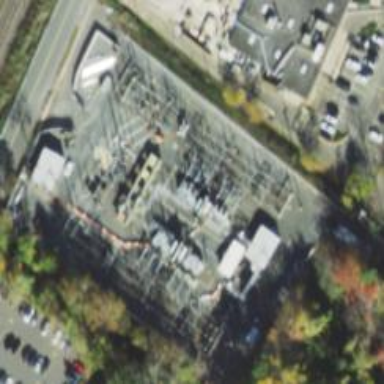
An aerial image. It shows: Power substation.